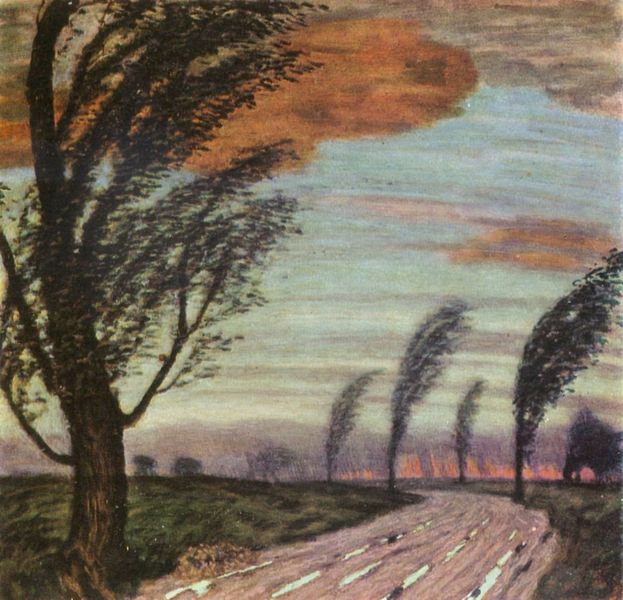
Titel: Sturmlandschaft
Künstler: Franz von Stuck
Standort: München
Institution: Privatsammlung
Schlagwörter: baum, blau, blätter, himmel, laub, wasser, wolken, aquarell, bäume, grün, landschaft, äste, braun, grau, hell, licht, orange, strasse, gras, rot, weg, wiese, wolke, expressionismus, malerei, symbolismus, öl, feld, felder, ferne, horizont, nass, natur, pappel, pappeln, weite, wind, wiesen, wole, rosa, pfütze, furchen, spuren, leer, leere, allee, sonnenuntergang, herbst, winter, ziehen, orkan, sturm, stürmisch, untergang, wehen, wetter, jugendstil, stuck, aufgang, stimmung, menschenleer, regen, pfützen, weiden, links, munch, haufen, trüb, kurve, beugen, reise, laubbäume, biegen, wegesrand, baumbestanden, wolkenverhangen